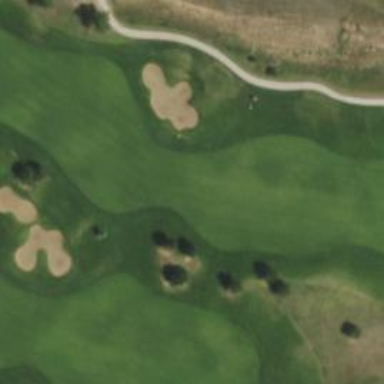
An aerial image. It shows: View of golf hole.